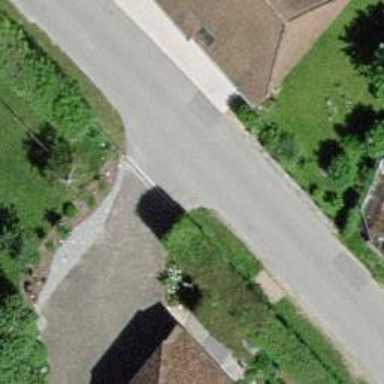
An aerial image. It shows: Smoothly paved residential road.